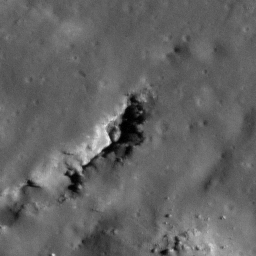
Pit: Copernicus 20
Host crater: Copernicus
Host type: impact_melt
Lunar coordinates: latitude 10.352, longitude 339.735